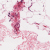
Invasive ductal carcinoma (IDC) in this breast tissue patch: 0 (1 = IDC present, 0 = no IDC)